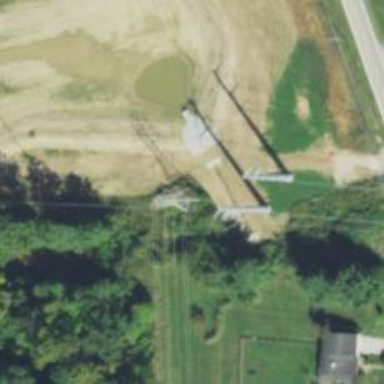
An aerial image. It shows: Lattice structure tower used for power distribution.